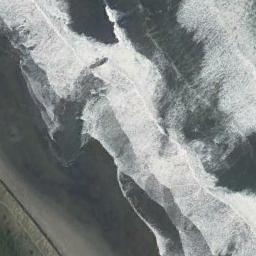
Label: beach